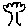
Label: tree